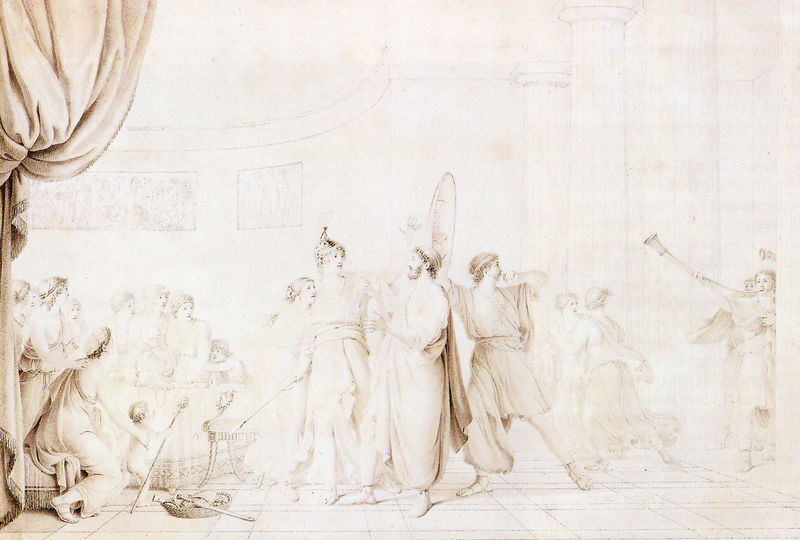
Titel: Achill auf Skyros
Künstler: Johann August Nahl
Standort: Weimar
Institution: Kunstsammlungen zu Weimar
Schlagwörter: dunkel, gruppe, held, kampf, kämpfer, mann, schatten, weiß, frauen, komposition, menschen, sitzen, bewegung, braun, femmes, frau, grau, hell, hüte, kleid, kleider, licht, marmor, männer, schwarz, skizze, stuhl, szene, säule, säulen, zeichnung, schloss, ball, fest, haube, mode, bart, wand, architektur, blass, diener, falten, historie, schale, bild, horn, innenraum, instrument, spiegel, vorhang, boden, interieur, stehend, stoff, gewänder, kind, klassizismus, personen, blatt, bühne, gesang, musik, theater, kinder, kopfbedeckung, relief, bilder, papier, perspektive, stab, studie, grafik, graphik, saal, querformat, schlacht, historienbild, könig, thron, brun, france, gris, homme, korb, stufe, sandalen, faltenwurf, halle, unscharf, fussboden, laviert, schild, gewölbe, antike, palast, druck, schwarz-weiss, radierung, stich, blanc, noir, kupfer, schwert, helm, treffen, kranz, lorbeerkranz, kapitelle, rom, kapitell, fries, römer, rauten, antik, toga, griechisch, krieger, blanche, griechenland, venus, tempel, drapé, kränze, dorisch, tröte, femme, amor, posaune, klassik, tunika, helden, putti, empire, couronne, disput, épée, apollo, antique, römisch, roi, enfant, mère, rideau, rotunde, grichisch, croquis, esquisse, arc, colonnes, dessin, sceptre, trompete, classique, palais, casque, enlevement, mythologie, jeune, tableau, crayon, encre, fete, tenture, drap, dieu, unschaft, bataille, fresque, perspective, bouclier, hommes, rome, salle, combat, estampe, musique, trompette, personnages, deesse, scene, heros, reine, pièce, cor, romain, foule, pâle, scild, deklamation, zu hell, grèce, personnage, amot, kapmf, drappé, trompètes, grèque, tuniques, personne, forum, histoire biblique, scne, core, pillier, dispute, cepia, archutecture